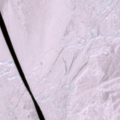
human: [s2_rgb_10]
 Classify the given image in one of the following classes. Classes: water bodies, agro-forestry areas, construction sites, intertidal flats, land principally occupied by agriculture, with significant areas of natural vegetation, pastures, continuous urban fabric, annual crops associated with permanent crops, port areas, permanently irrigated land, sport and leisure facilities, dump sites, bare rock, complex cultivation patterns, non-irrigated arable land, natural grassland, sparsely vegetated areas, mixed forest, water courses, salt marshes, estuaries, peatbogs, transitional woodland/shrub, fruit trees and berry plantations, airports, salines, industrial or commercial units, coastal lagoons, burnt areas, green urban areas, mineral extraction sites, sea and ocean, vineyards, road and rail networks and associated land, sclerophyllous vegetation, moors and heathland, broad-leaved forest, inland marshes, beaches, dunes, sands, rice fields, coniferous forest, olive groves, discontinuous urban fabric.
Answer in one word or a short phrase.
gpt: sea and ocean